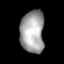
Tissue: lung
Cell type: Endothelial cells
Senescence score: 0.6264
Nuclear area (px): 996
Mean DAPI intensity: 163.48